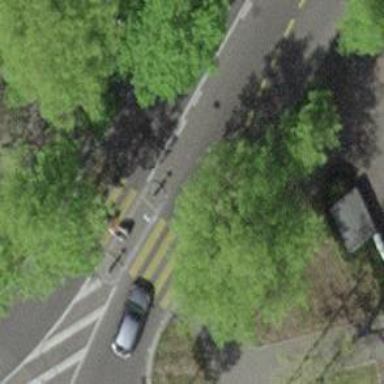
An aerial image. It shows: Uncontrolled zebra crossing with pedestrian island.